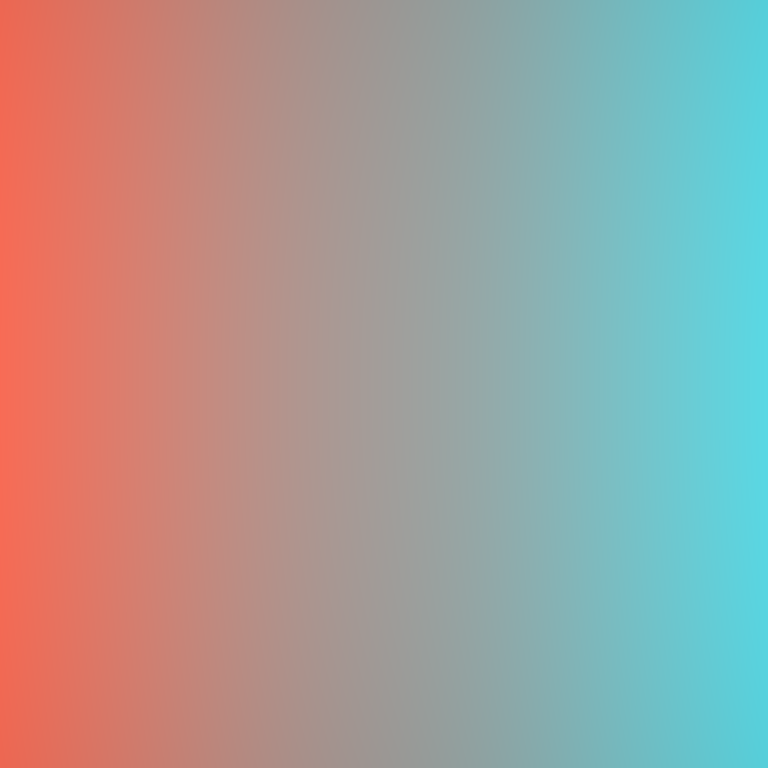
Abstract light effect, smooth gradient from warm red to cool cyan, calm atmosphere, soft blend, no room, no furniture, no objects.